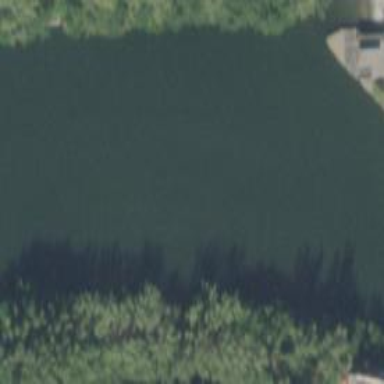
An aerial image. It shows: Canal.